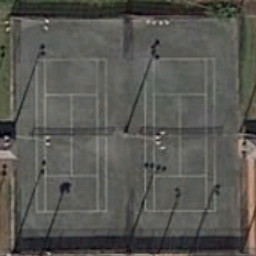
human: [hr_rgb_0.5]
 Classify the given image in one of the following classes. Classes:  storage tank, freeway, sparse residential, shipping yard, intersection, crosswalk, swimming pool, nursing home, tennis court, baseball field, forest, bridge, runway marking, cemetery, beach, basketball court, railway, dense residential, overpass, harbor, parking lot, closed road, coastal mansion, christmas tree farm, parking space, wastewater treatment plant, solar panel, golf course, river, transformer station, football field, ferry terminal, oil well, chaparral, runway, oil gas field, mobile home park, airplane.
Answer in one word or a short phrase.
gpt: tennis court